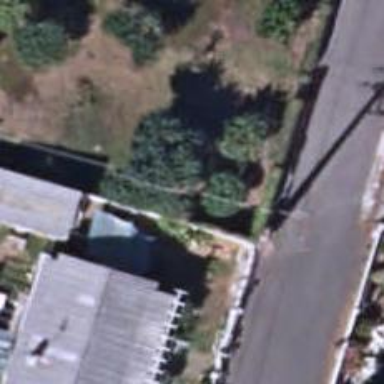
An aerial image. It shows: Fence.